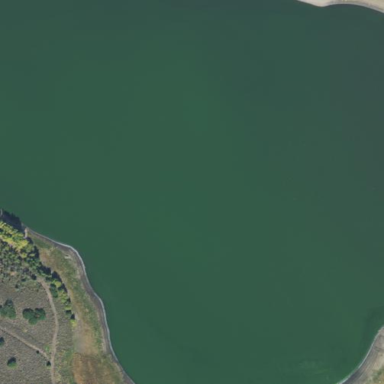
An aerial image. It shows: Reservoir of water.